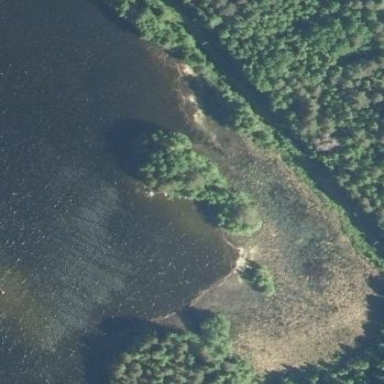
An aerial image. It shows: Islet.